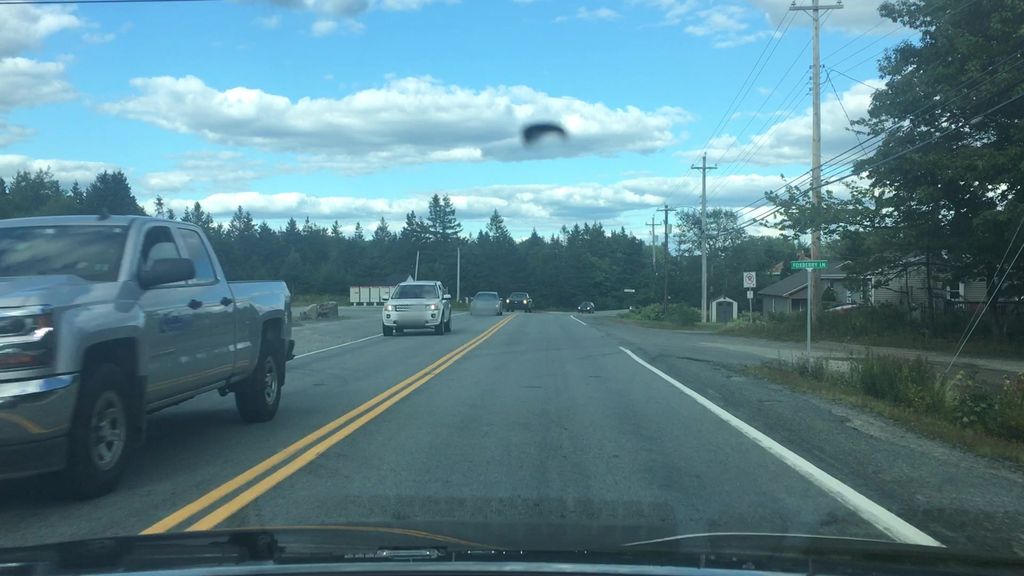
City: halifax